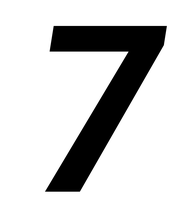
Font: Roboto-Italic_Bold_Italic